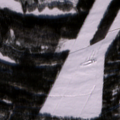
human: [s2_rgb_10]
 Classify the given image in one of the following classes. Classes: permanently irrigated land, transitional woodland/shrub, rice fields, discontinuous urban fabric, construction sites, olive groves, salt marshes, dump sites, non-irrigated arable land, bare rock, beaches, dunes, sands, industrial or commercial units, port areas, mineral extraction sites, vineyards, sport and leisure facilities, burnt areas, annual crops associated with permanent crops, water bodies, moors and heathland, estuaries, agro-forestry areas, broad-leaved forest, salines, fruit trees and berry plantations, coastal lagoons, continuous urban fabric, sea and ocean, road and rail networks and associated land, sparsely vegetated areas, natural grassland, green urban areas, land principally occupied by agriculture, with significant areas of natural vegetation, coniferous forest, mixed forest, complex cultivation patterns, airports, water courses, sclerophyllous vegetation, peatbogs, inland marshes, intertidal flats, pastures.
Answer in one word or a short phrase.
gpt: non-irrigated arable land, coniferous forest, transitional woodland/shrub